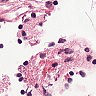
Metastatic tissue present: no